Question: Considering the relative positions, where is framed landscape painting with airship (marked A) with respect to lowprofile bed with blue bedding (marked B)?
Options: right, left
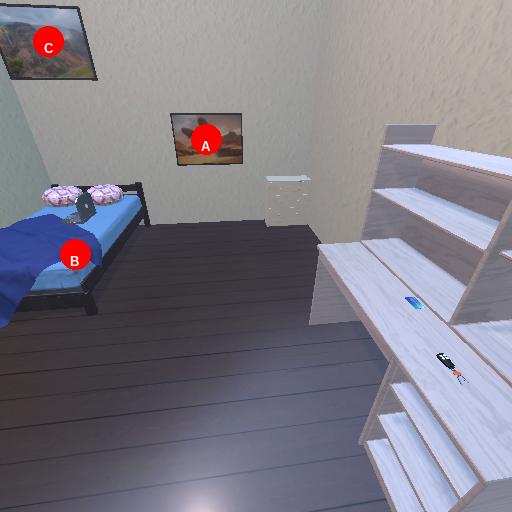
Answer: right